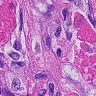
Metastatic tissue present: yes